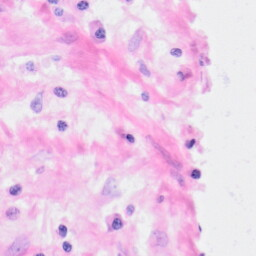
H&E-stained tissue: Kidney